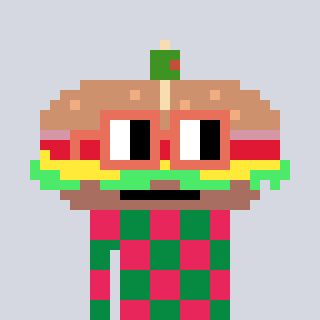
a pixel art character with square orange glasses, a sandwich-shaped head and a green-colored body on a cool background